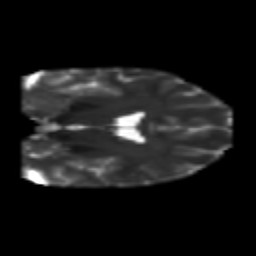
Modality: T2w
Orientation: coronal
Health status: healthy
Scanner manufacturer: philips
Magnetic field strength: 3 T
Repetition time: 6.964 s
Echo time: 0.092 s